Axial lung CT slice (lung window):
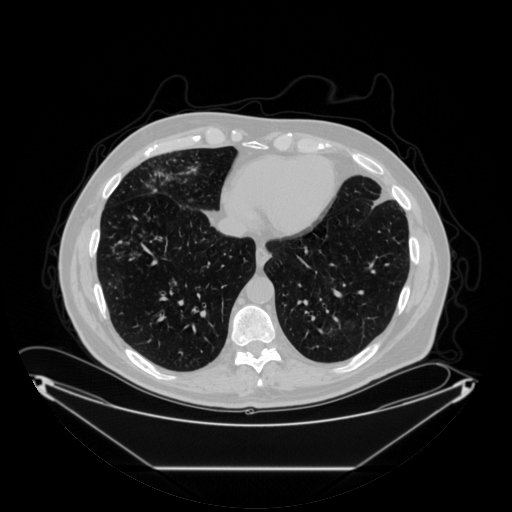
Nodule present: no